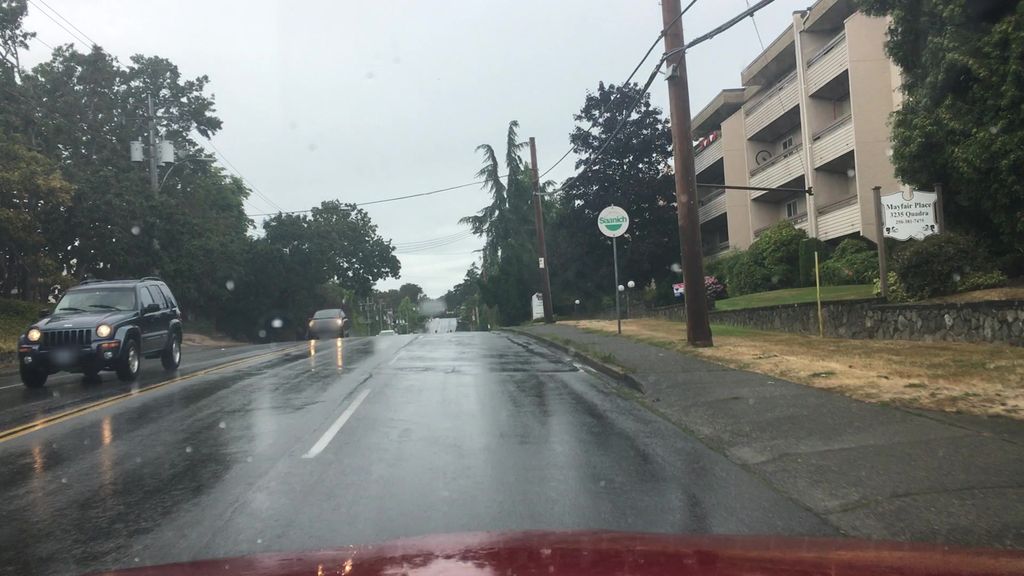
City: victoria